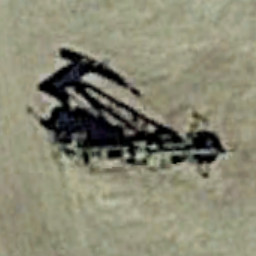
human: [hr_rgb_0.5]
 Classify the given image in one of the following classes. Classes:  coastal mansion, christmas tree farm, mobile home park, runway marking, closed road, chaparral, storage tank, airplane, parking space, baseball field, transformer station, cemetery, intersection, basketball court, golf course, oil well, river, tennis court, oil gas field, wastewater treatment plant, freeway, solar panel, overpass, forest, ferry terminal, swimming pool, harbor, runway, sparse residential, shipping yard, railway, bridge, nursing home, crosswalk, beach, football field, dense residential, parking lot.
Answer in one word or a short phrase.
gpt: oil well